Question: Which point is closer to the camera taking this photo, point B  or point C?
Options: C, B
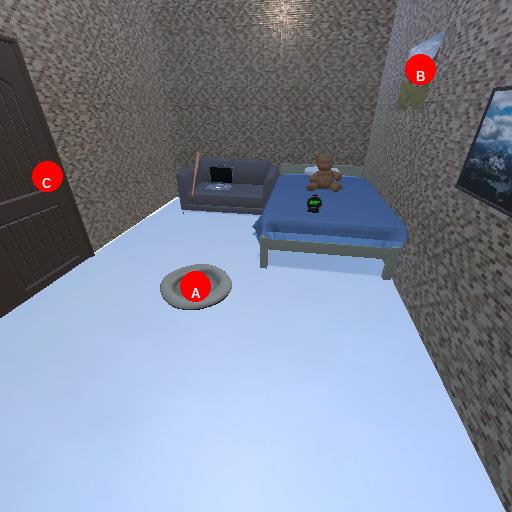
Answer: C